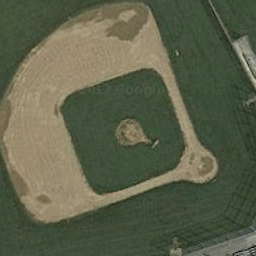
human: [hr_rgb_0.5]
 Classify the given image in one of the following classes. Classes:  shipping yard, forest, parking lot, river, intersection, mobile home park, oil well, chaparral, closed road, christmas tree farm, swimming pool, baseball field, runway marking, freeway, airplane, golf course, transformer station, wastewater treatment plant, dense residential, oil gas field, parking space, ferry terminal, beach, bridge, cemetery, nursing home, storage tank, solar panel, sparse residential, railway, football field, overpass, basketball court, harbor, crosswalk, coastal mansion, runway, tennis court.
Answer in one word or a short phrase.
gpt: baseball field